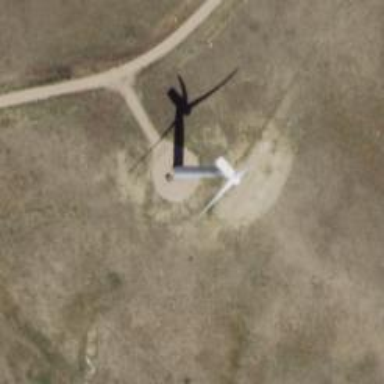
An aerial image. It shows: Wind power generator employing wind turbines.